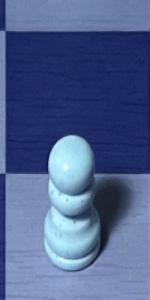
Label: Pawn_White